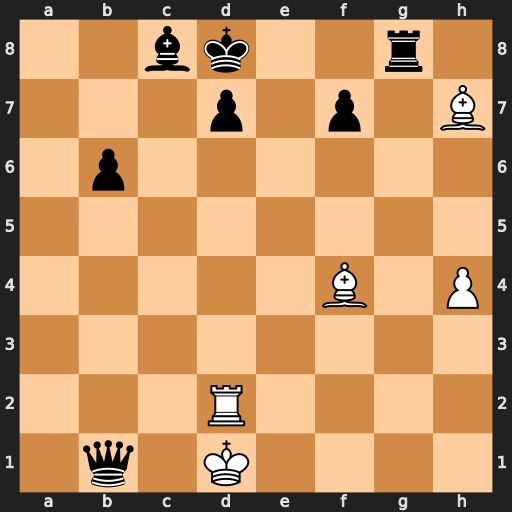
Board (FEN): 2bk2r1/3p1p1B/1p6/8/5B1P/8/3R4/1q1K4
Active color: w
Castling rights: -
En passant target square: -
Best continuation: Bxb1 Rg1+ Kc2